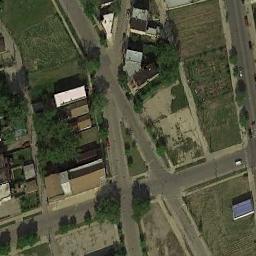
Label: intersection